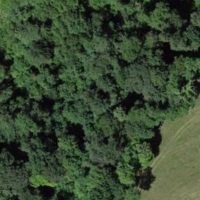
EUNIS habitat code: 41
Species observed at this site:
Allium ursinum